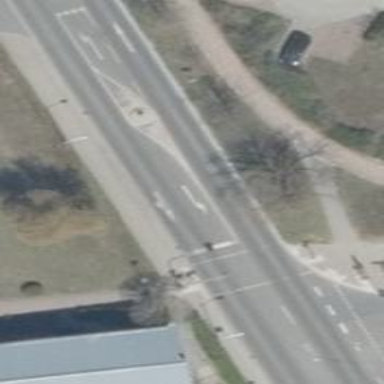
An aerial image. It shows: Secondary road with asphalt surface and sidewalks on both sides.